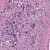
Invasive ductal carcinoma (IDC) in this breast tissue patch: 1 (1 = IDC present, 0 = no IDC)